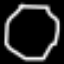
Label: octagon